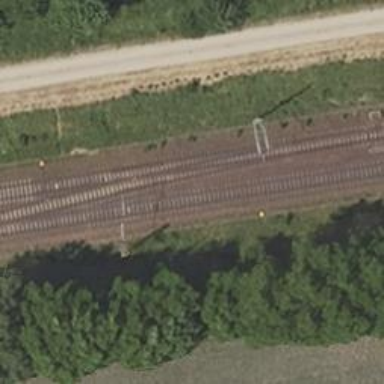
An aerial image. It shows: Railway track with contact lines for electrification.